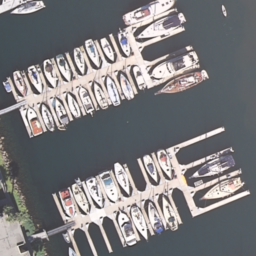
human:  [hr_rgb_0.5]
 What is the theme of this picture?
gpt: harbor

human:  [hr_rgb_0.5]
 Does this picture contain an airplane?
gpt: no

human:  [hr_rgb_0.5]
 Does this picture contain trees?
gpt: yes

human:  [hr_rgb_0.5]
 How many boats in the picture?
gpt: thirty-six

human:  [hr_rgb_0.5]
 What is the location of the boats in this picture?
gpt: up and bottom